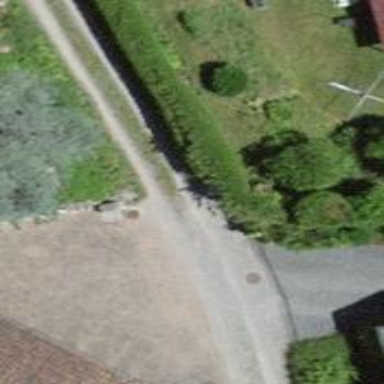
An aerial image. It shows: Residential road with unpaved surface.